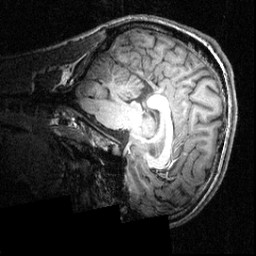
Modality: T1w
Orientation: sagittal
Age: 16
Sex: male
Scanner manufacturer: siemens
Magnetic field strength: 3.951 T
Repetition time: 1.5 s
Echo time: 0.00335 s